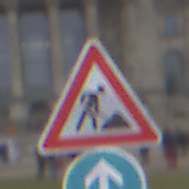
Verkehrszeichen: Arbeitsstelle
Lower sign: VorgeschriebeneFahrtrichtungGeradeaus
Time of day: Midday
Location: Outdoor (Suburban)
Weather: Overcast
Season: NotSpecified
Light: Natural